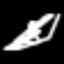
Label: angel